Field crop: maize
Growth stage: 2
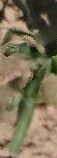
Species: maize